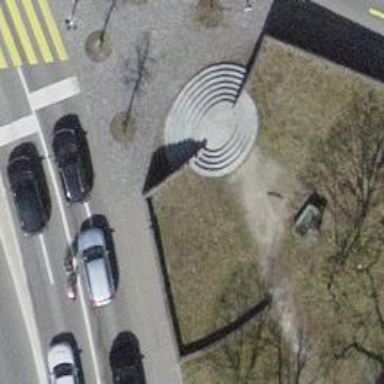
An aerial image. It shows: Road with steps.